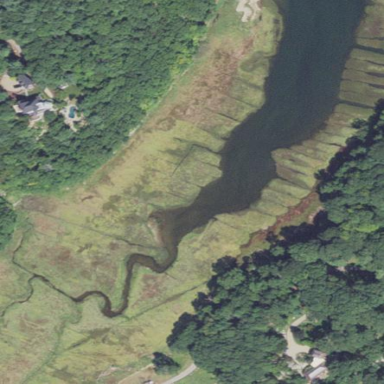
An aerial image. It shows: Tidal saltmarsh wetland.